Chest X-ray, PA view. Patient: 12 years old, sex F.
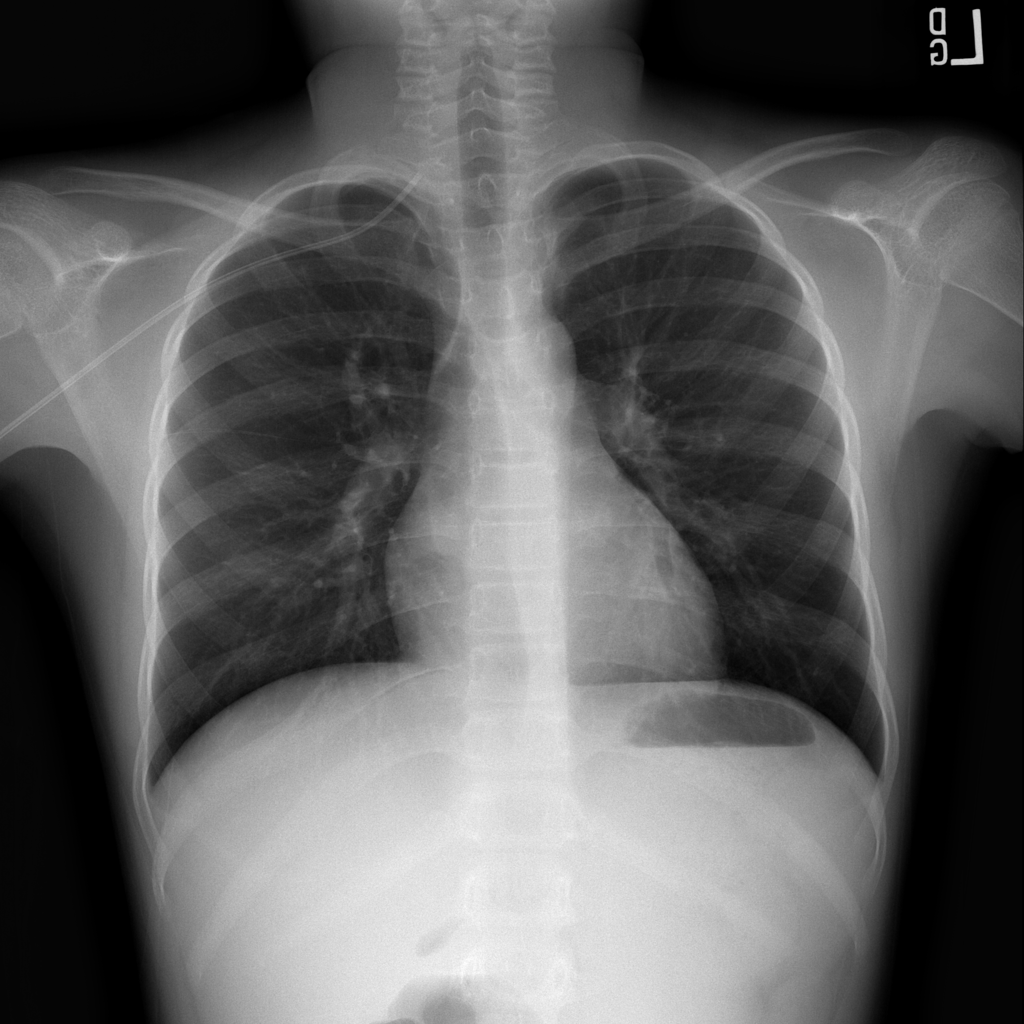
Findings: No Finding